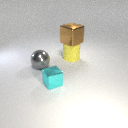
large gray metal sphere behind small cyan metal cube